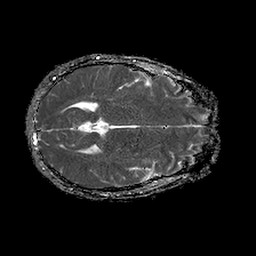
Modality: ADC
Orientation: axial
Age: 34
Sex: female
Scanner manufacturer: philips
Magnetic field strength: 1.5 T
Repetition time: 4.6 s
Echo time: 0.08631 s